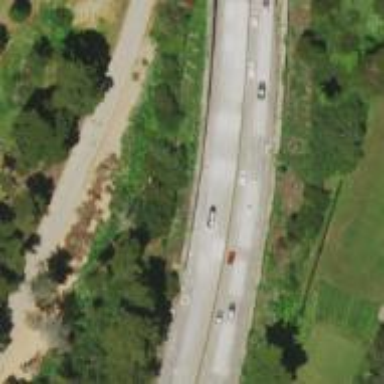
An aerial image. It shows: Asphalt motorway.